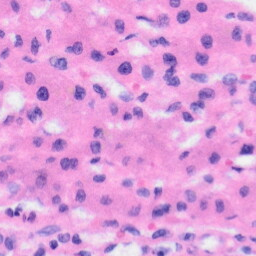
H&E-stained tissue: Liver